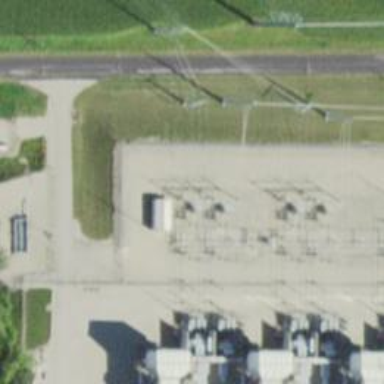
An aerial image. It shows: Switch for power supply.